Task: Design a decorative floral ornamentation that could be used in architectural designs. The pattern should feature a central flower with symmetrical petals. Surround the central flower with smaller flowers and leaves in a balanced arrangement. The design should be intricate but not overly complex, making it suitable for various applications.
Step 532:
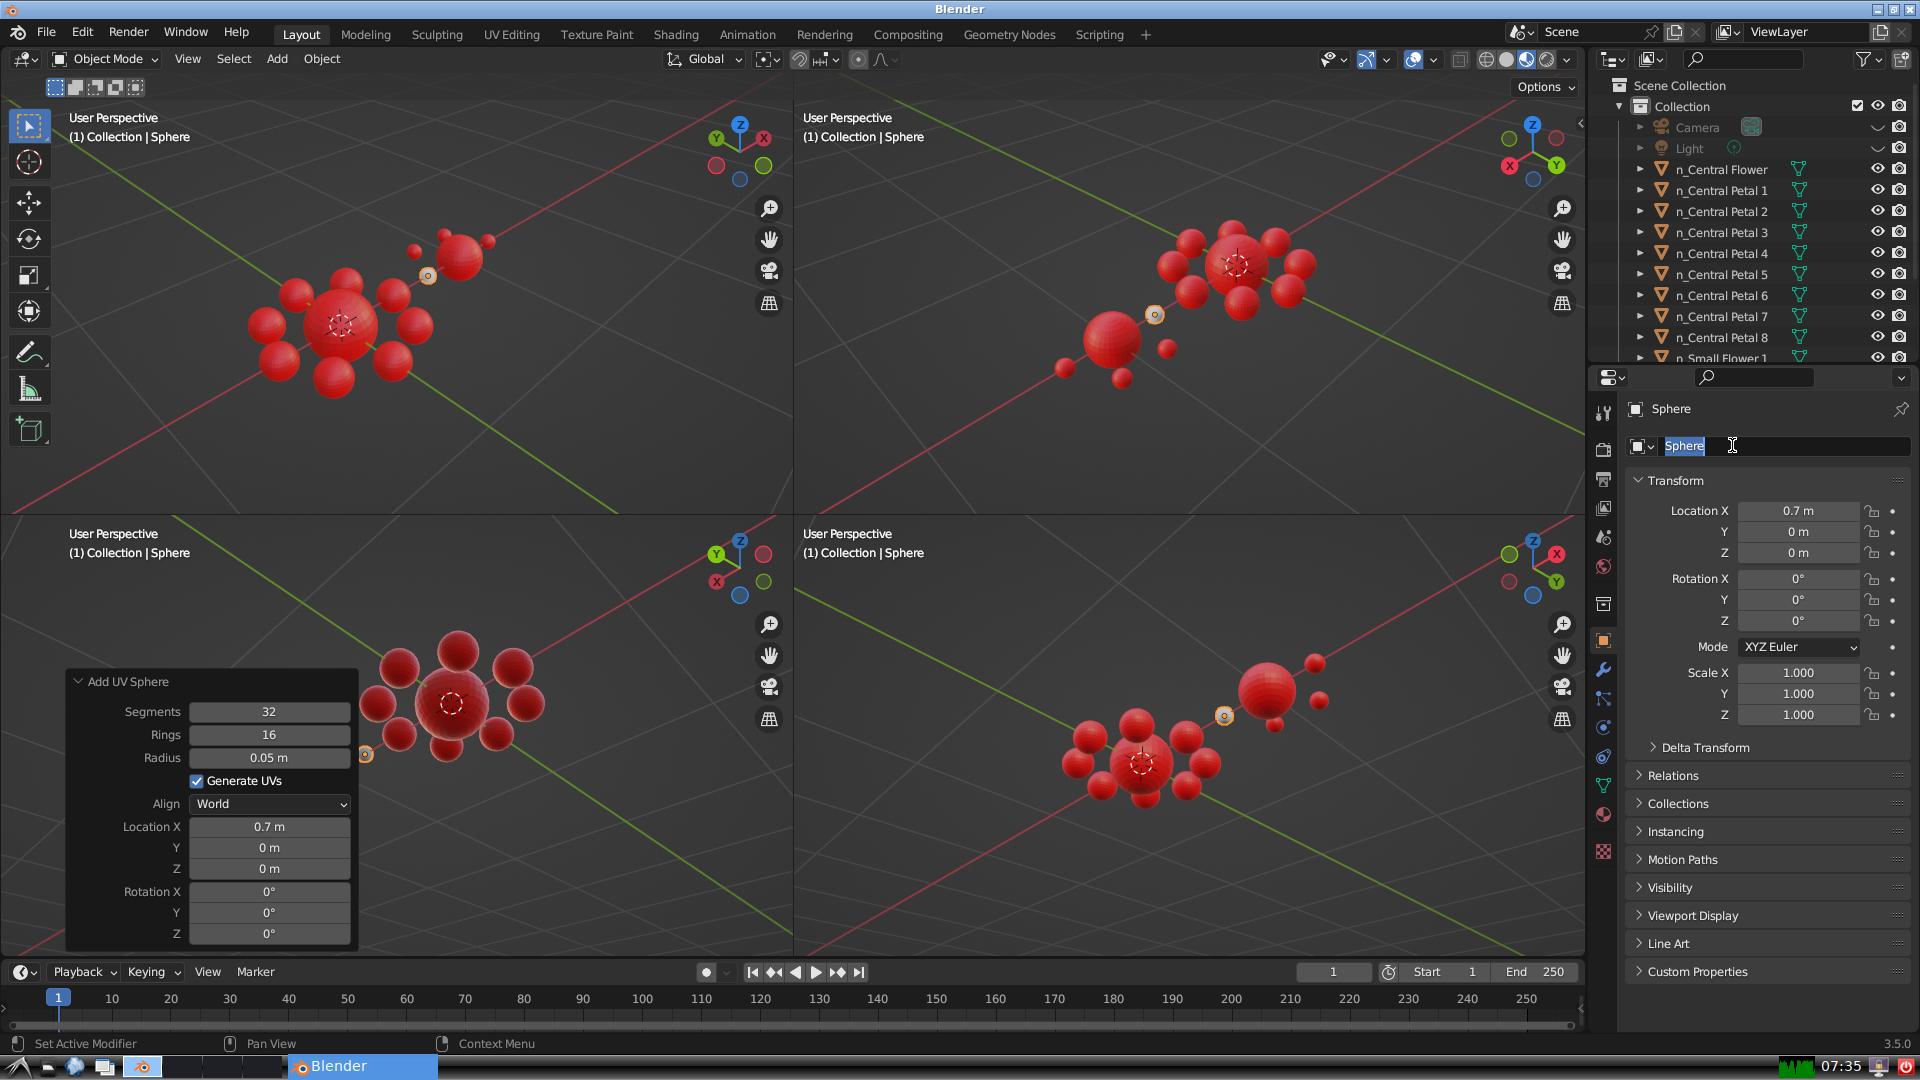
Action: input_text: n_Small Petal 1-4